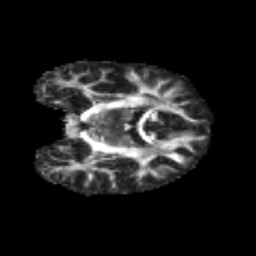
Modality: FA
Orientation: coronal
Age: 12
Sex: male
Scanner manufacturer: siemens
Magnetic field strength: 3 T
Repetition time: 3.8 s
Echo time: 0.07 s